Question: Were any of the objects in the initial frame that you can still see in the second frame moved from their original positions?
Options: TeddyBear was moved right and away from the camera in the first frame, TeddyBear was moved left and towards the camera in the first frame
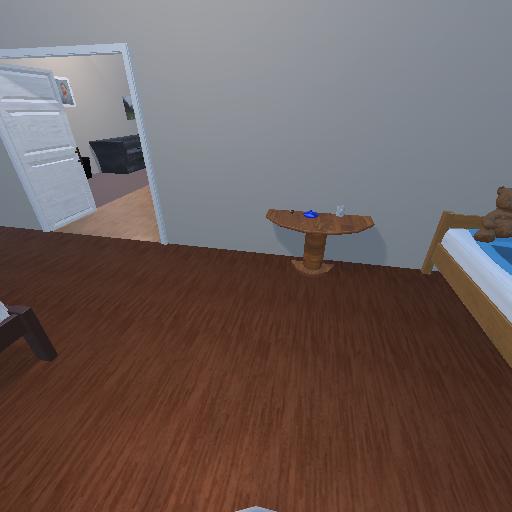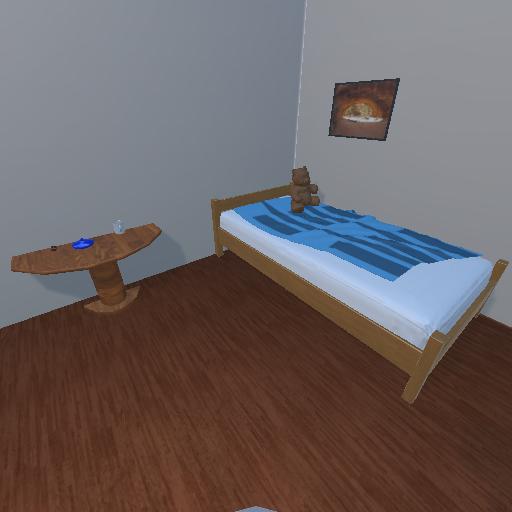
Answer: TeddyBear was moved right and away from the camera in the first frame